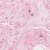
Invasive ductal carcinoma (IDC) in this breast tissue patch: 0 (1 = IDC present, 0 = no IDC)